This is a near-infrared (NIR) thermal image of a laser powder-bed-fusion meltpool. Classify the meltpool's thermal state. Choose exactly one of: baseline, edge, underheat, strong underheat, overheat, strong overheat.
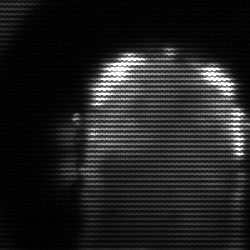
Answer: baseline